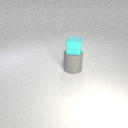
small cyan rubber cube above large gray rubber cylinder